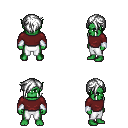
a pixel art fantasy rpg character, male body template, orc, green skin, maroon long-sleeve shirt, white pants, white pixie cut hairstyle, white cloth bracers, four views (front, back, left, right), 2x2 character sprite sheet, small pixel art, hard edges, no anti-aliasing